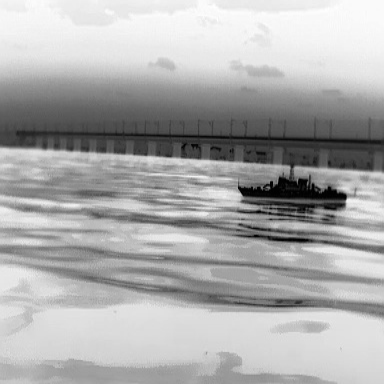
There is a warship in the infrared image.